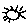
Label: sun